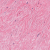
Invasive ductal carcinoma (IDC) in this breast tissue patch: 0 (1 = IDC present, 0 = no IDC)